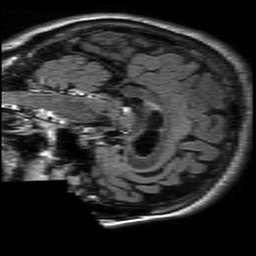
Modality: FLAIR
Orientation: sagittal
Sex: female
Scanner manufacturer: philips
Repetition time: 11 s
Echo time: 0.125 s